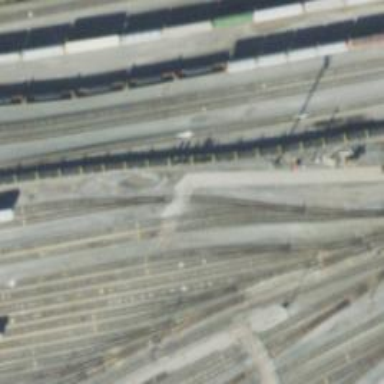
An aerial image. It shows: Railway yard used for servicing trains.